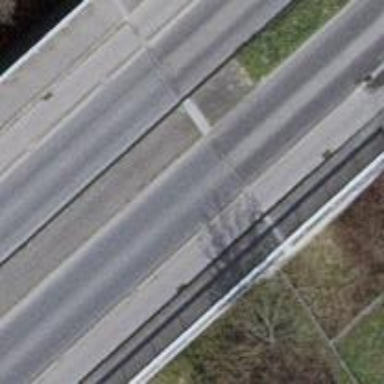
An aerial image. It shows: Secondary road with asphalt surface crossing over bridge. There is track for cyclists on the right.